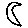
Label: moon